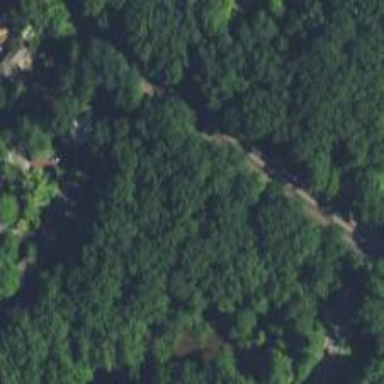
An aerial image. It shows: Deciduous broadleaved woodland.